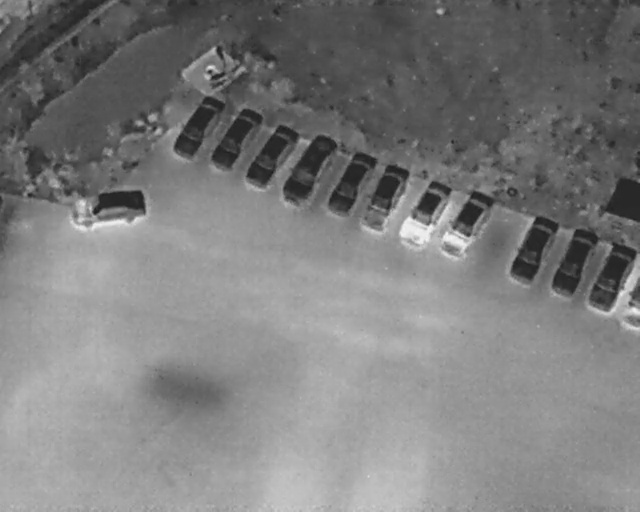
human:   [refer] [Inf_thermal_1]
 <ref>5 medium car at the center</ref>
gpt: <box>[[36, 27, 48, 33, 32], [41, 29, 54, 36, 29], [49, 32, 60, 39, 27], [54, 35, 66, 41, 25], [60, 37, 72, 44, 27]]</box>

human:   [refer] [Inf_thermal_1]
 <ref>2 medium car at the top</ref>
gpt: <box>[[25, 21, 36, 27, 28], [31, 23, 42, 30, 32]]</box>

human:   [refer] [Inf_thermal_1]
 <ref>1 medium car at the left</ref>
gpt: <box>[[13, 33, 20, 48, 170]]</box>

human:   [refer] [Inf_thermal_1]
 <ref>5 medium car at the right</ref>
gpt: <box>[[67, 40, 78, 46, 32], [77, 45, 89, 51, 23], [83, 48, 95, 54, 23], [89, 51, 100, 57, 23], [94, 57, 102, 61, 2]]</box>